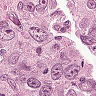
Metastatic tissue present: yes